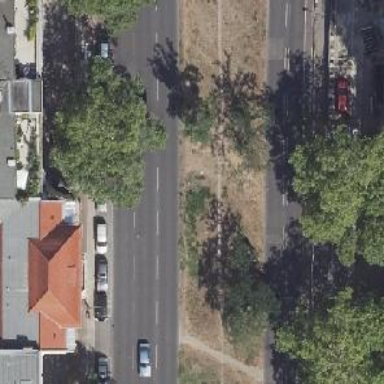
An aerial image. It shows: Secondary road with asphalt surface. There is cycle track on the right side.